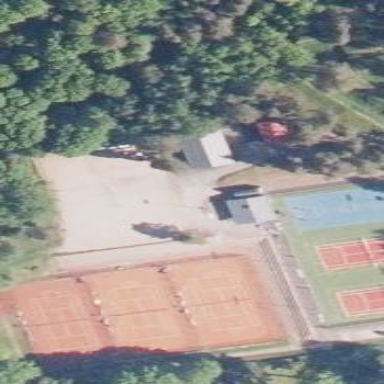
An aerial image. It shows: Handball pitch with gravel surface.